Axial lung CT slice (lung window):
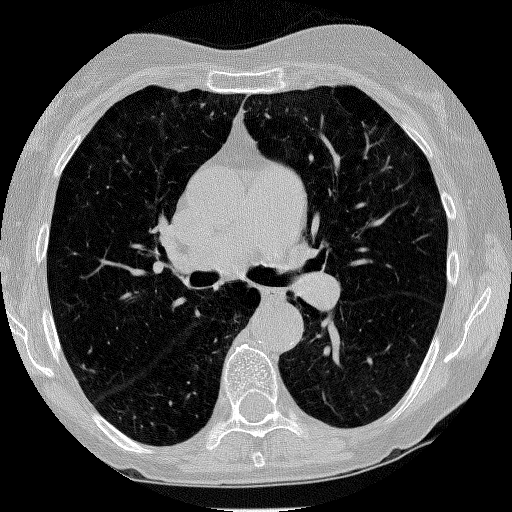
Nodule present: no